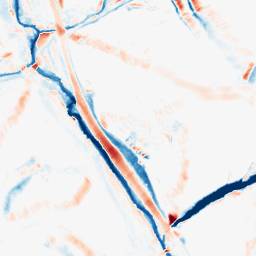
Category: morphological
Decomposition family: morphological_diamond
Decomposition parameters: operation: average
radius: 10
Upsampling method: cubic_mitchell
Upsampling parameters: scale: 4
Upsampling scale: 4